Interaction volume radius: 5 \u00c5
Interaction volume height: 15 \u00c5
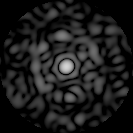
Disorder parameter: 0.7729